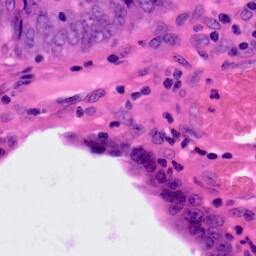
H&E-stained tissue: Colon